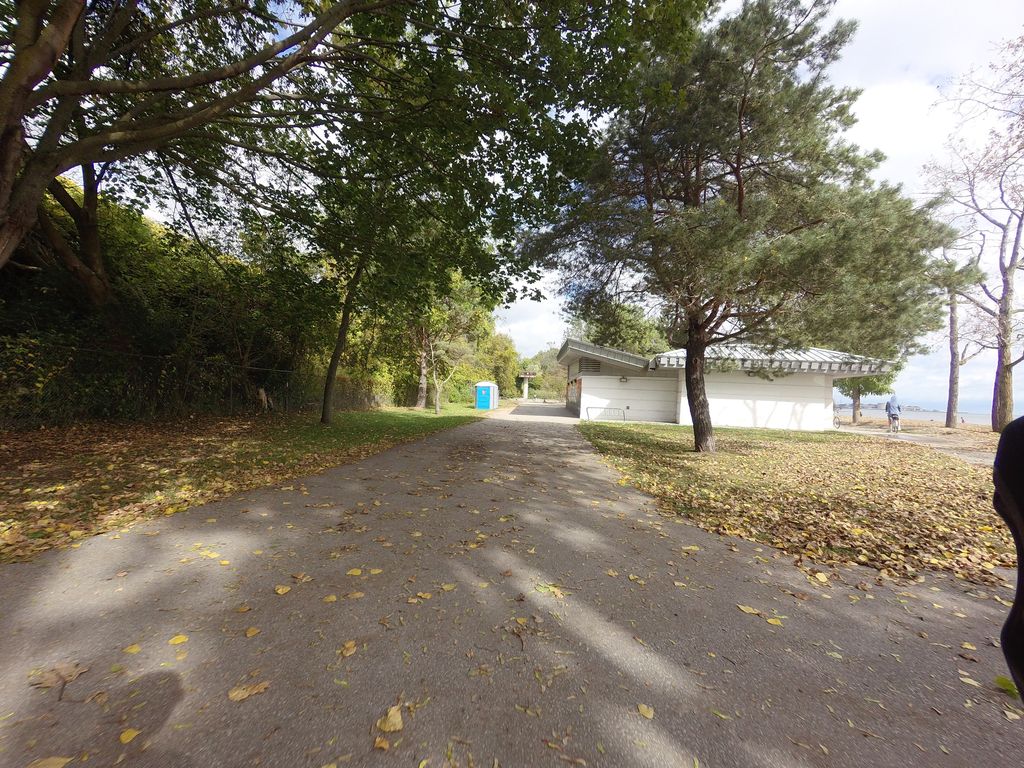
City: toronto